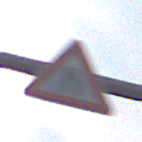
Verkehrszeichen: EinseitigVerengteFahrbahnRechts
Umgebung: Outdoor, Urban
Tageszeit: MorningAfternoon
Wetter: Overcast
Licht: Natural
Jahreszeit: NotSpecified
Kontrast: LowContrast